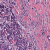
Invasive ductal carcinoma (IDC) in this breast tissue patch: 1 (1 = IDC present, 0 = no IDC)